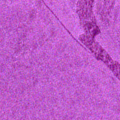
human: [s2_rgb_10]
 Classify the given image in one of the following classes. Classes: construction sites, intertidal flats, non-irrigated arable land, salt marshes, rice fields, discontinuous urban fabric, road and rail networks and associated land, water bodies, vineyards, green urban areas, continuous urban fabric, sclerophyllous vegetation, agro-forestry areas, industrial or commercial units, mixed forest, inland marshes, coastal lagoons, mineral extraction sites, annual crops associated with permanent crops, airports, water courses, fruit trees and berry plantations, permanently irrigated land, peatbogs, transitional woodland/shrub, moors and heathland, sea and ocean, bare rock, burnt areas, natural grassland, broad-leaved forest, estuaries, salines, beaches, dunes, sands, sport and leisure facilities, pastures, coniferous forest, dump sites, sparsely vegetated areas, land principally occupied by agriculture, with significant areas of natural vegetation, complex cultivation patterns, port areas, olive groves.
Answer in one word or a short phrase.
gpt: sea and ocean